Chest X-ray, PA view. Patient: 40 years old, sex F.
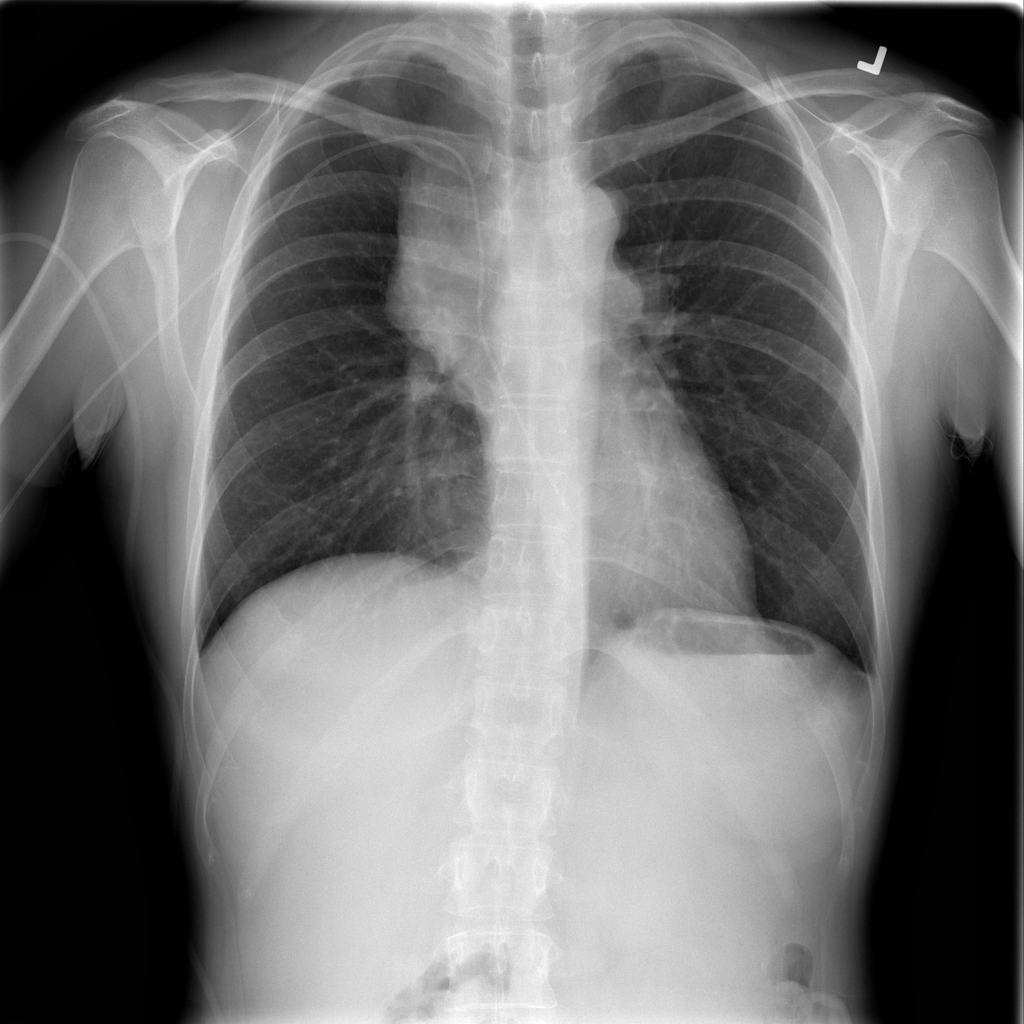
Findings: No Finding